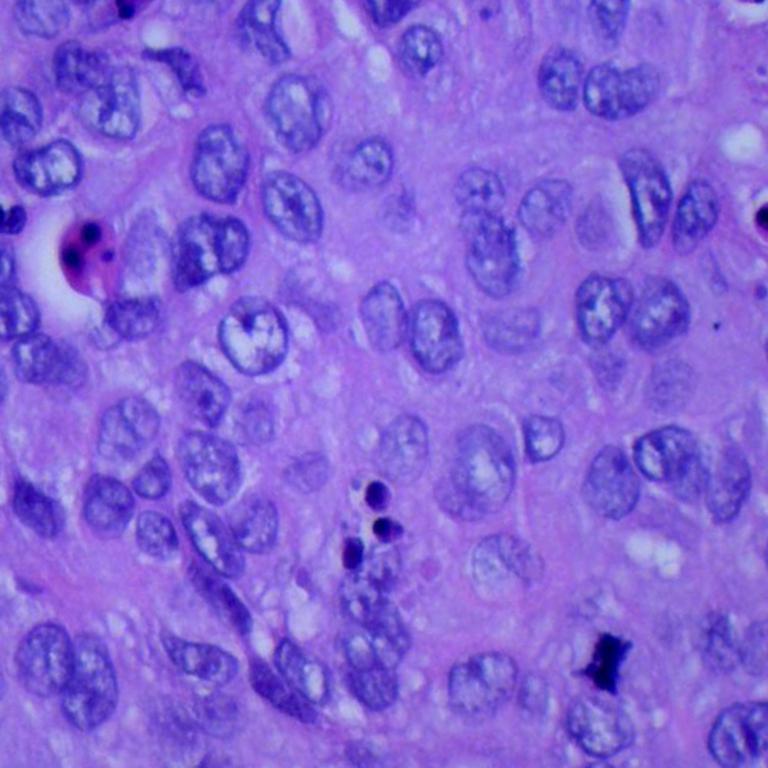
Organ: lung
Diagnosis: squamous carcinomas